Aerial crown-view tile of a tropical tree (Barro Colorado Island, Panama), acquired 20240611:
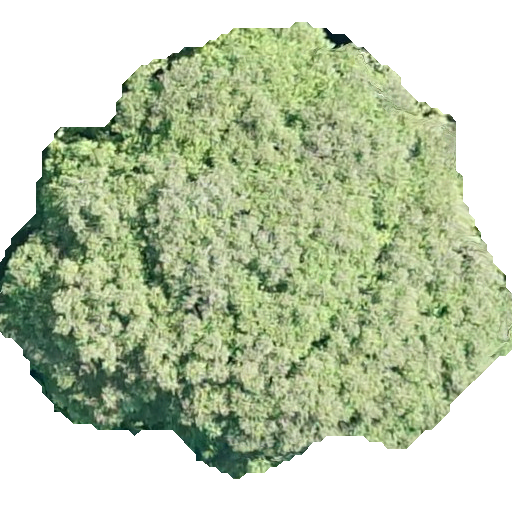
Species: Dipteryx oleifera
GBIF accepted scientific name: Dipteryx oleifera
Crown area: 259.146 m²